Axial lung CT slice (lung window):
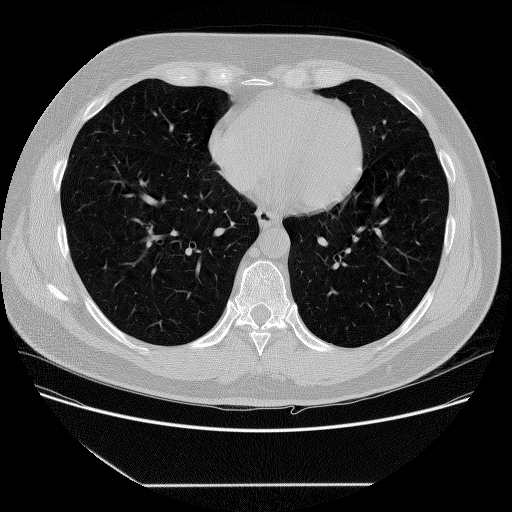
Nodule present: no